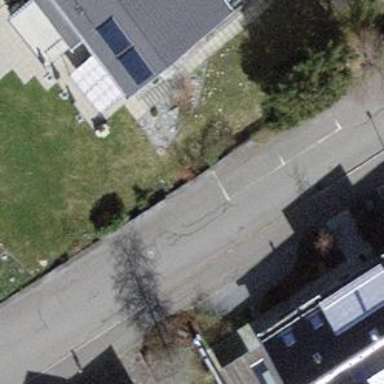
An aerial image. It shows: Residential road with parallel parking on the right side.